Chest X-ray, PA view. Patient: 64 years old, sex M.
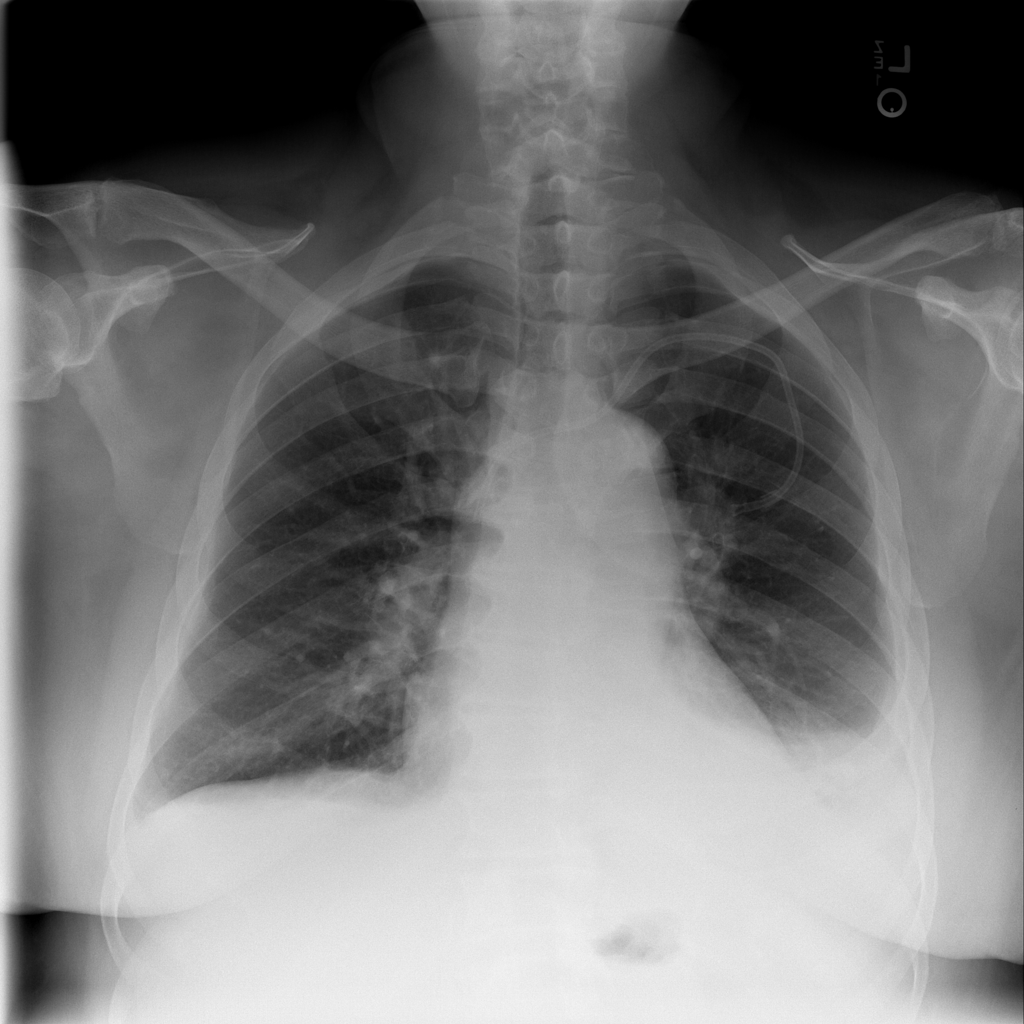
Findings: Atelectasis, Consolidation